Question: I'm begginning Flutter and I'm searching to scroll ListView over a Container like below

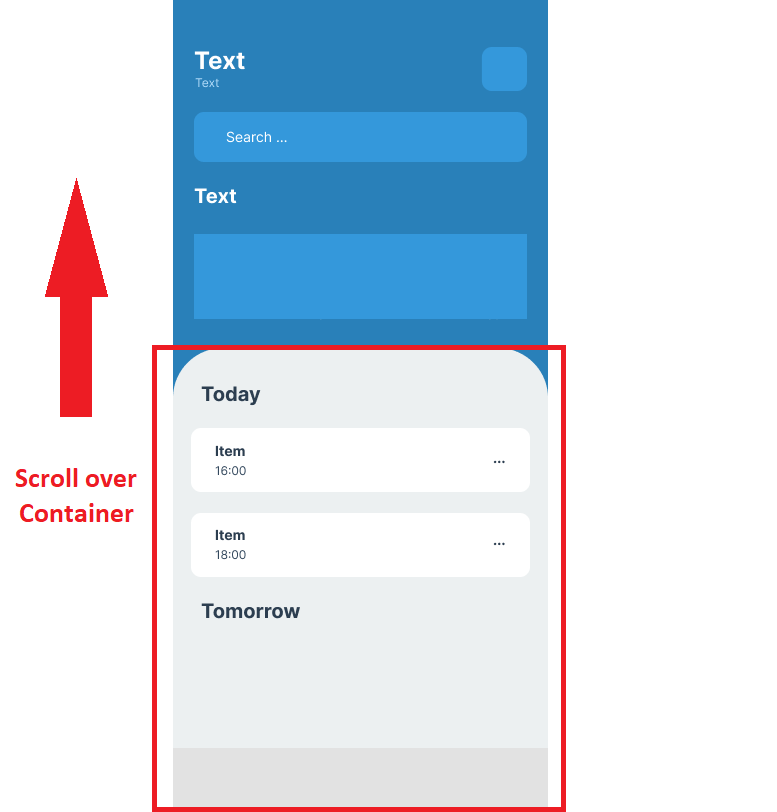
Answer: You can use 'DraggableScrollableSheet'
'''
DraggableScrollableSheet(
builder: (context, scrollController) {
return SingleChildScrollView(
controller: scrollController,
child: Column(
children: [],
),
);
},
)
'''
You can follow the <URL>
A complete widget
'''
class App extends StatelessWidget {
const App({Key? key}) : super(key: key);
openDraggable(context) {
showModalBottomSheet(
isScrollControlled: true,
shape: RoundedRectangleBorder(
borderRadius: BorderRadius.only(
topLeft: Radius.circular(22),
topRight: Radius.circular(22),
)),
context: context,
builder: (context) => DraggableScrollableSheet(
maxChildSize: 1,
initialChildSize: .4,
expand: false,
builder: (context, scrollController) {
return SingleChildScrollView(
controller: scrollController,
child: Column(
children: [
for (int i = 0; i < 32; i++)
ListTile(
title: Text("item"),
),
],
),
);
},
));
}
@override
Widget build(BuildContext context) {
return Scaffold(
body: Center(
child: Column(
mainAxisAlignment: MainAxisAlignment.center,
children: [
ElevatedButton(
onPressed: () {
openDraggable(context);
},
child: Text("open"),
)
],
),
),
);
}
}
'''